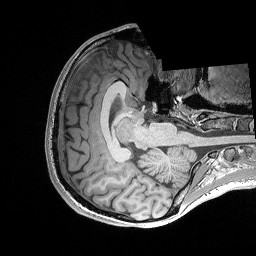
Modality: T1w
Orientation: axial
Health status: healthy
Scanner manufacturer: siemens
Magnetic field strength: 3 T